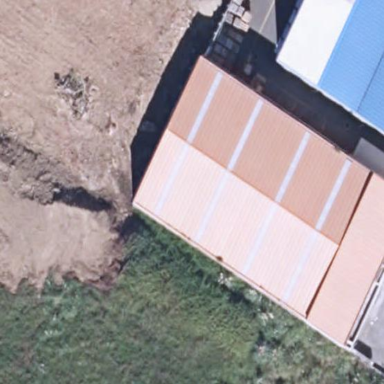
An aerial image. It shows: Industrial building.